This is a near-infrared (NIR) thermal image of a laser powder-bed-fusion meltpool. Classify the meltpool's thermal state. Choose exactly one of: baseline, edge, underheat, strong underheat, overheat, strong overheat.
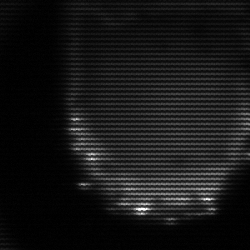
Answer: edge